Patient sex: M
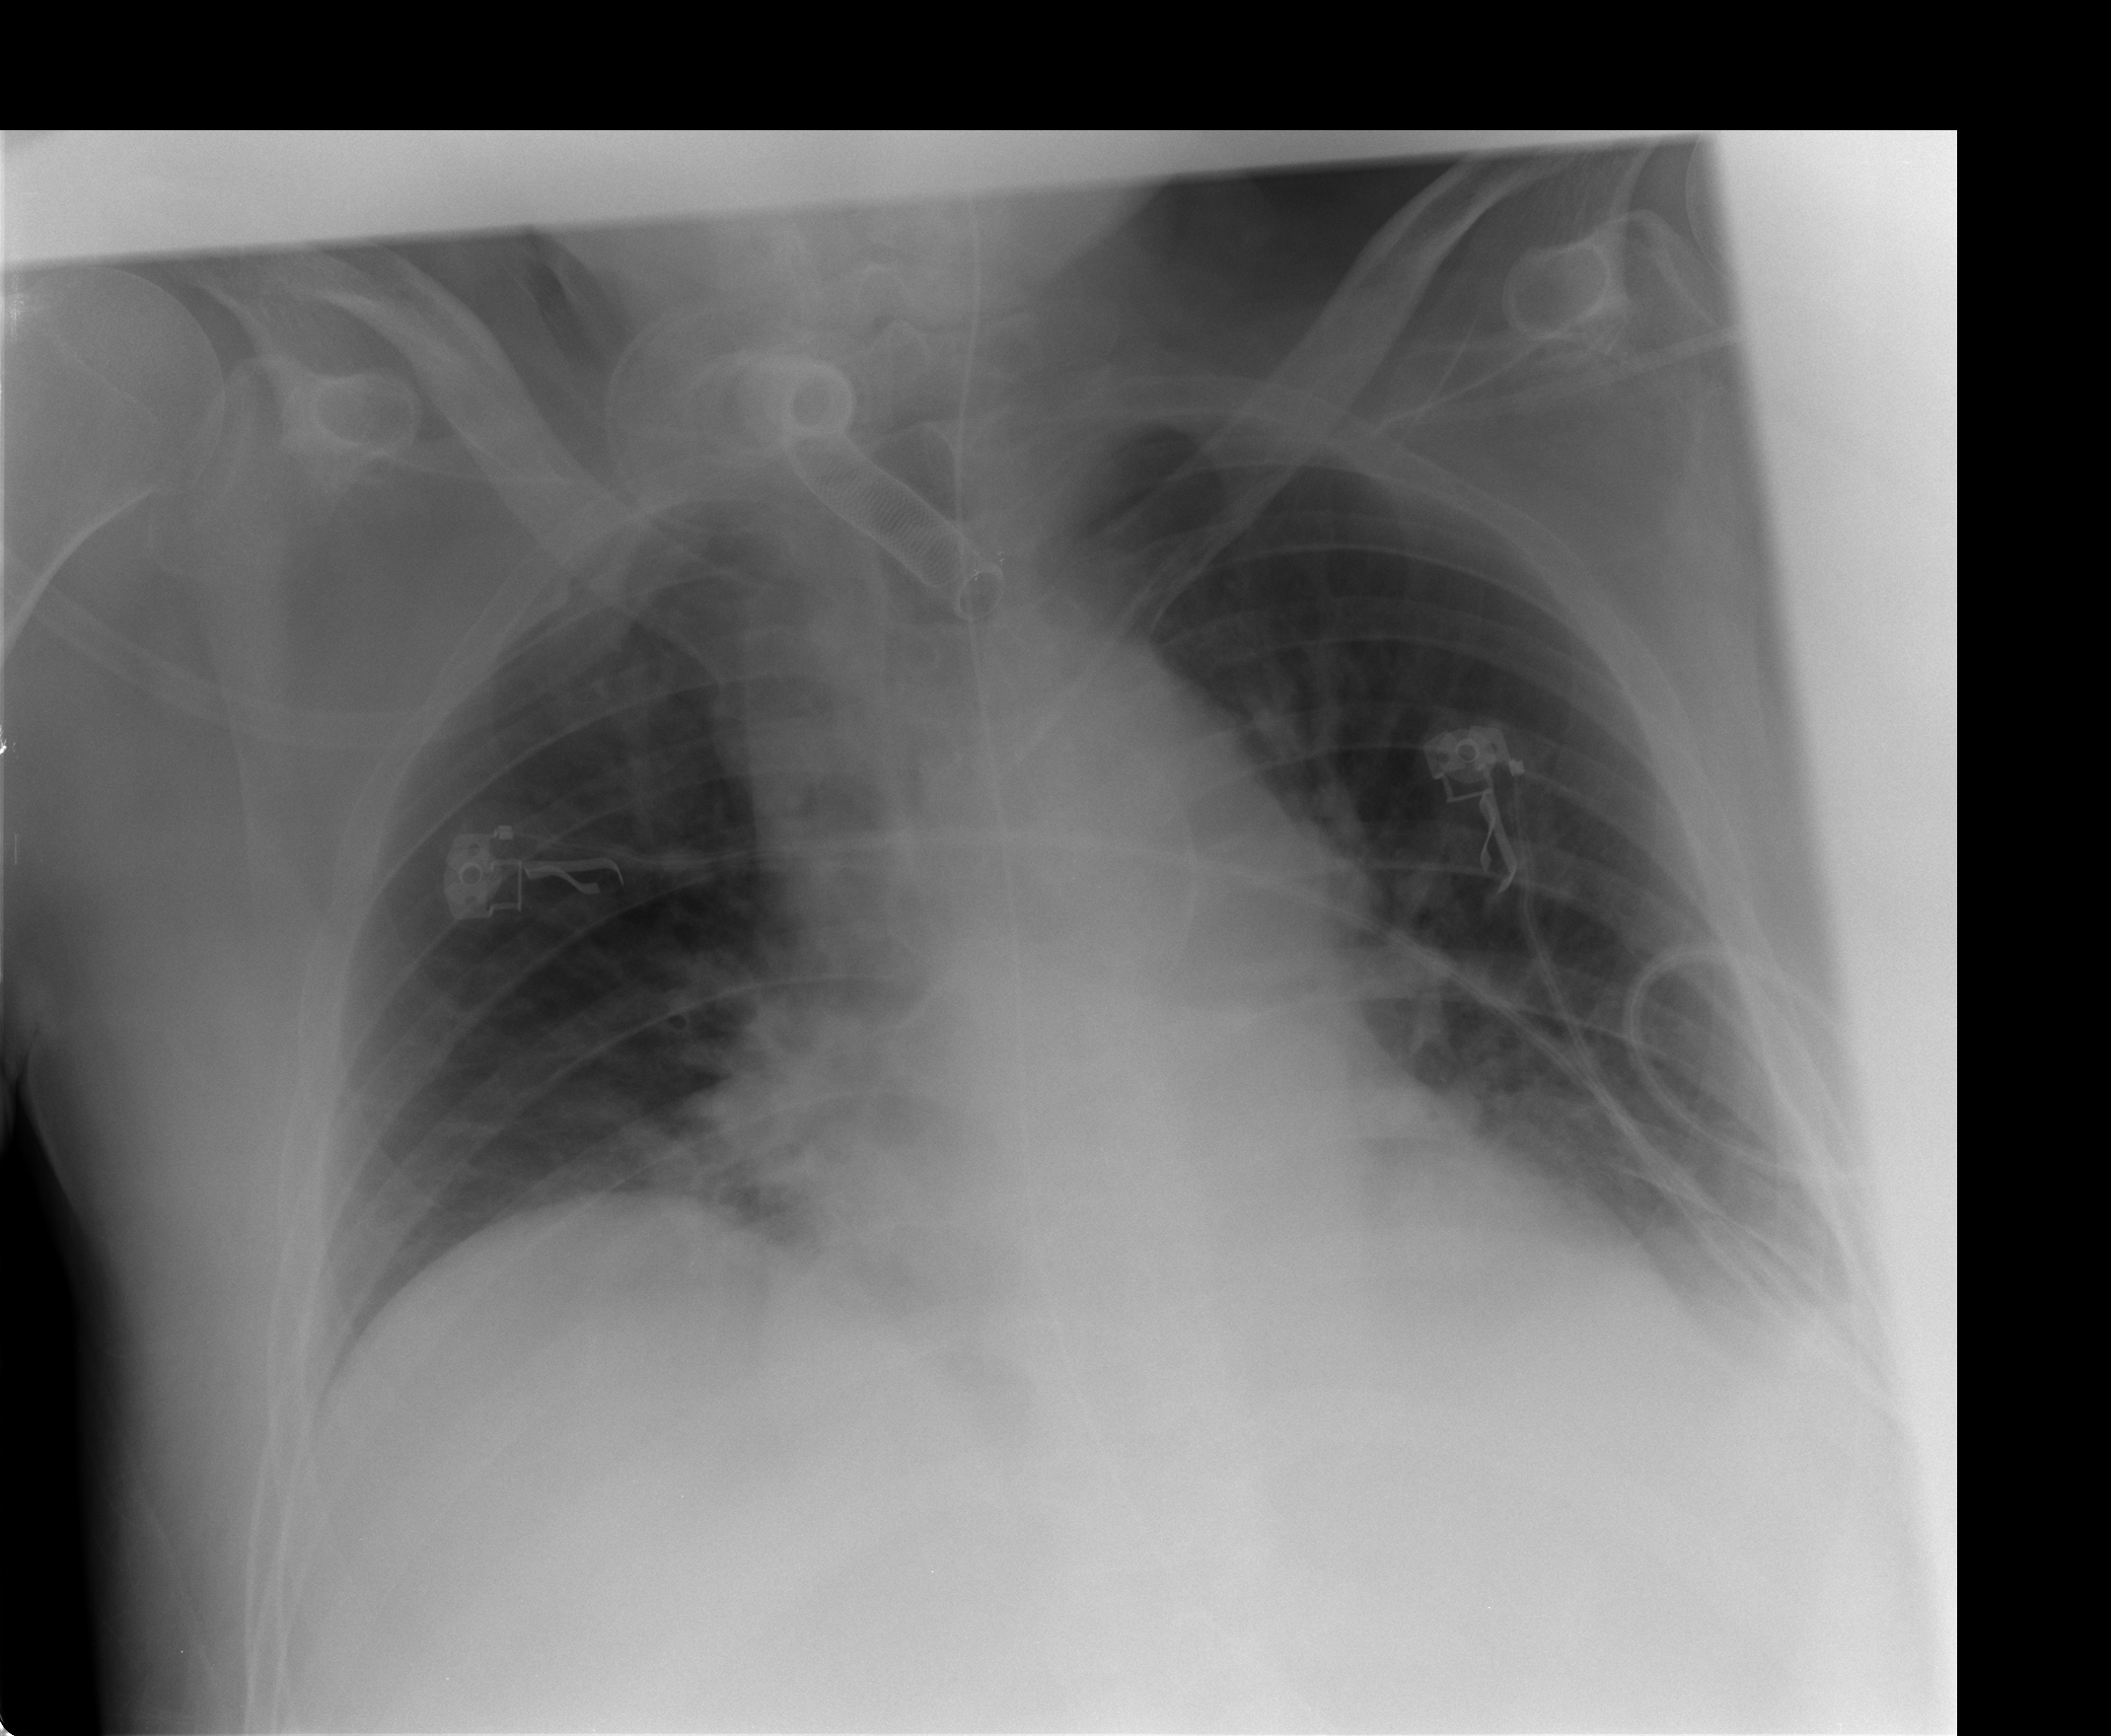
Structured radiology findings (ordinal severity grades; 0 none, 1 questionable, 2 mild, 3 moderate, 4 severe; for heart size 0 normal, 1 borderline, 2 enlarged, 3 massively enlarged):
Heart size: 2
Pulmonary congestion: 2
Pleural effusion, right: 0
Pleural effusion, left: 2
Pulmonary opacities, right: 0
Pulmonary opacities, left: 0
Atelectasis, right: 2
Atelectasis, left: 2